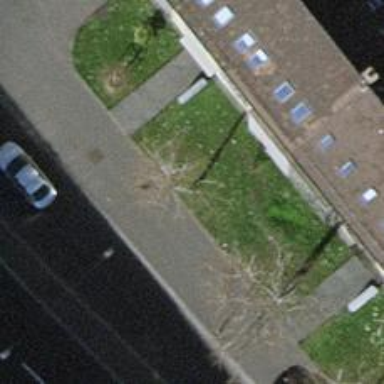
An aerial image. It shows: Avenue of trees.